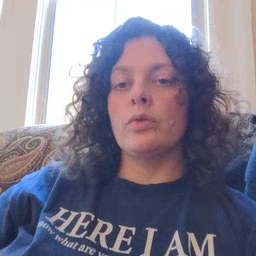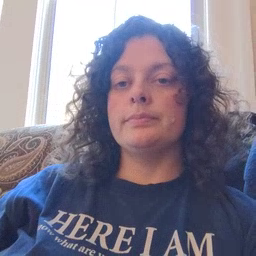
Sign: for